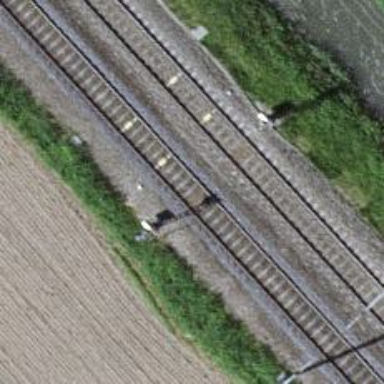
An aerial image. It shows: Railway signal.